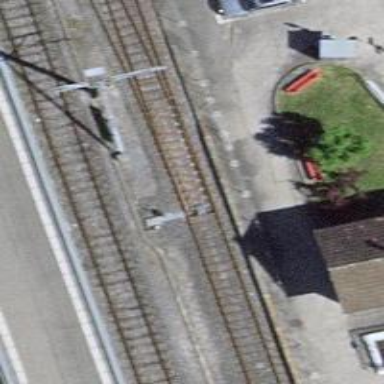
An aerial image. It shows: Railway switch.